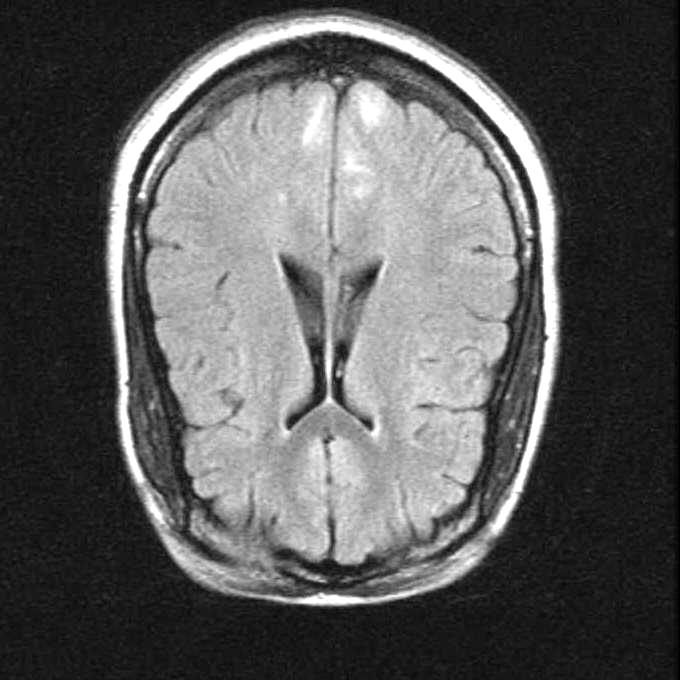
Label: notumor